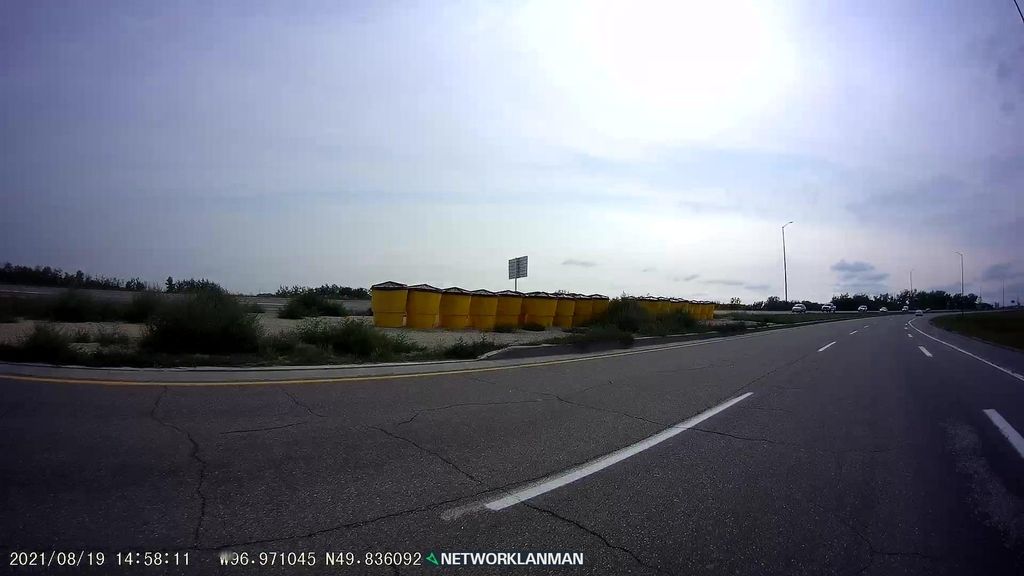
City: winnipeg